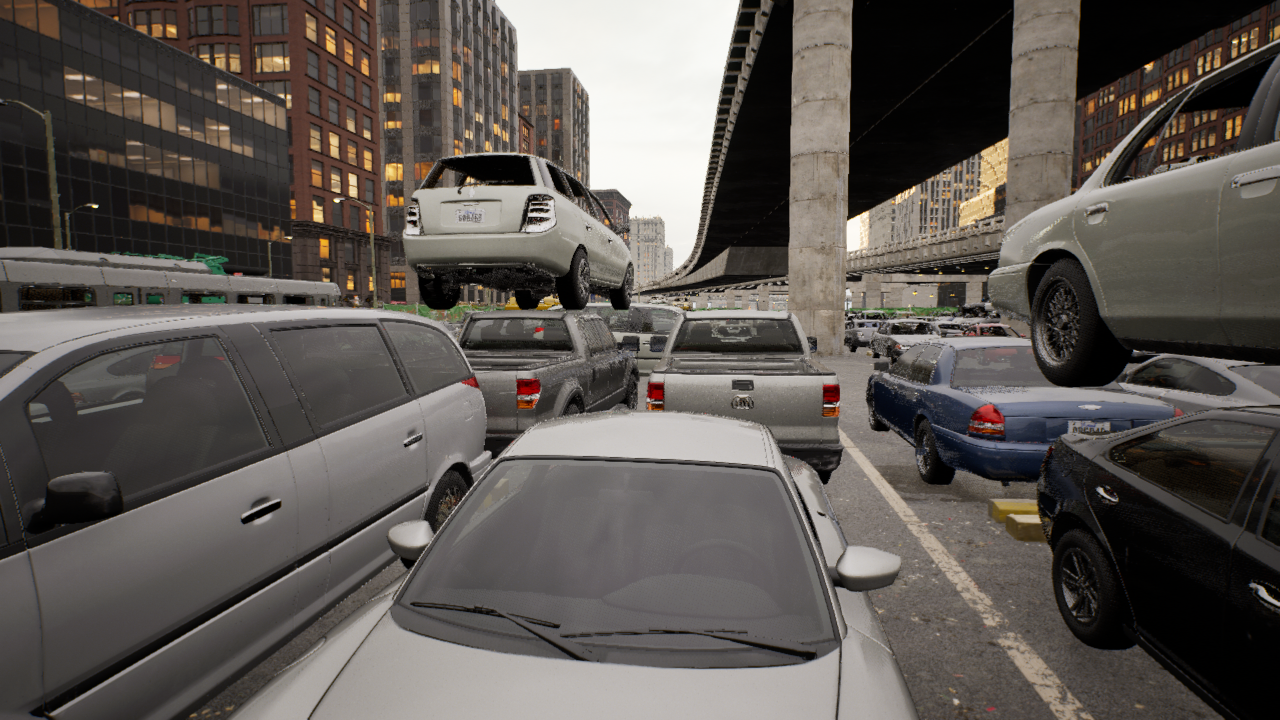
Venue: arterial
Lighting: golden hour
Vehicle rig: minivan